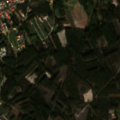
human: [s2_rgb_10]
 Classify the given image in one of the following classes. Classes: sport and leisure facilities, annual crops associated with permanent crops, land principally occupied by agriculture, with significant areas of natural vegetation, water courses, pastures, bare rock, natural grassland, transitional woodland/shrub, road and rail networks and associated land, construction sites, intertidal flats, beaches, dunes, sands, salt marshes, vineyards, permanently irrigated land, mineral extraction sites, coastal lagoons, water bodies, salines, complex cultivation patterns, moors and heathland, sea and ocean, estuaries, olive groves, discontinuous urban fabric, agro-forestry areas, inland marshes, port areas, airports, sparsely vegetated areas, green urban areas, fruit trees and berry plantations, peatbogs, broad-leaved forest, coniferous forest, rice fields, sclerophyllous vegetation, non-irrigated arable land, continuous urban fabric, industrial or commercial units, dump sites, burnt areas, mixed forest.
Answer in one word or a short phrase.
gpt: discontinuous urban fabric, industrial or commercial units, complex cultivation patterns, coniferous forest, transitional woodland/shrub